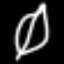
Label: leaf